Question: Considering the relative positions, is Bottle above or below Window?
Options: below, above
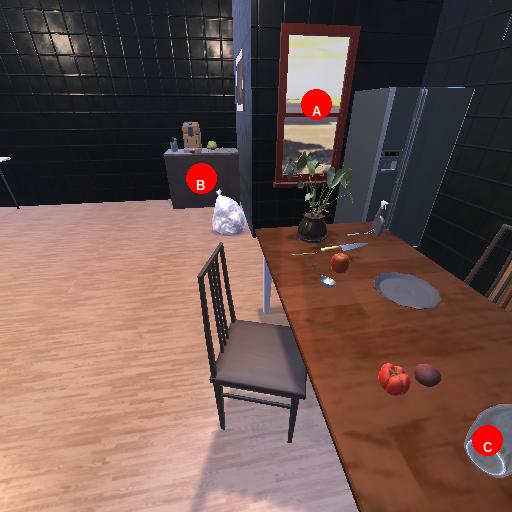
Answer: below